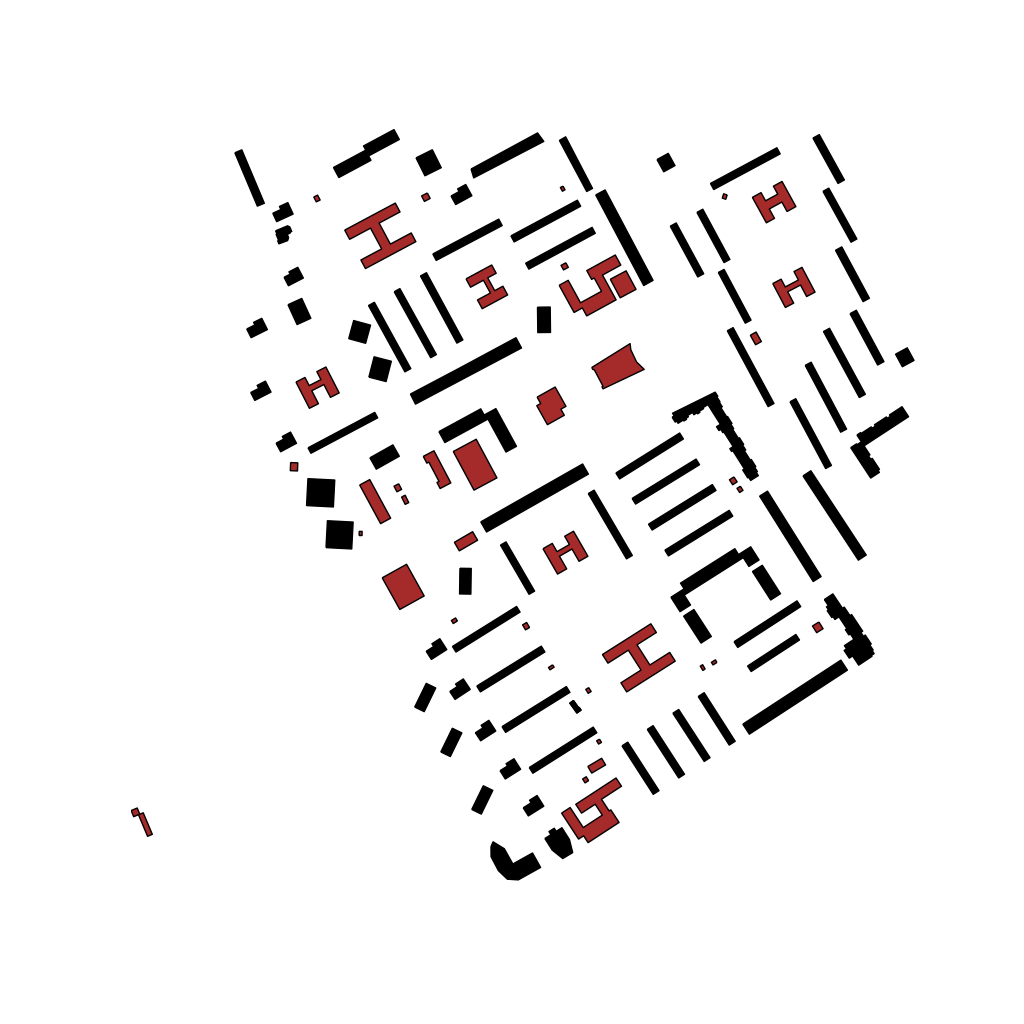
Tags: overhead vector_map, business, industrial, recreation, residential, modern, soviet, high_rise, individual_rise, low_rise, medium_rise, density_2, Building, Facility, 1.0 km²